Question: Given the following:
'''
import java.io.*;
public class WriteRead {
public void writeToFile(String filename) throws IOException {
FileWriter fw = new FileWriter(filename);
fw.write("testing");
fw.close();
}
public String readFromFile(String filename) throws IOException {
String str = "";
int characterInt = 0;
FileReader fr = new FileReader(filename);
while (characterInt != -1) {
characterInt = fr.read();
str += "" + (char) characterInt;
}
fr.close();
return str;
}
public static void main(String[] args) throws IOException {
WriteRead wR = new WriteRead();
wR.writeToFile("test.java");
System.out.println(wR.readFromFile("test.java"));
}
}
'''
when I run the program it prints the following:

What is the symbol at the end of "testing" and what part of the program causes it to be there?
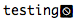
Answer: Make the changes as below:
'''
while ((characterInt = fr.read()) != -1) {
//characterInt = fr.read();
str += "" + (char) characterInt;
}
'''
Read the 'char' and compare it with '-1 as EOF'. You were appending the 'end of file char' in string and then while loop condition was getting failed.